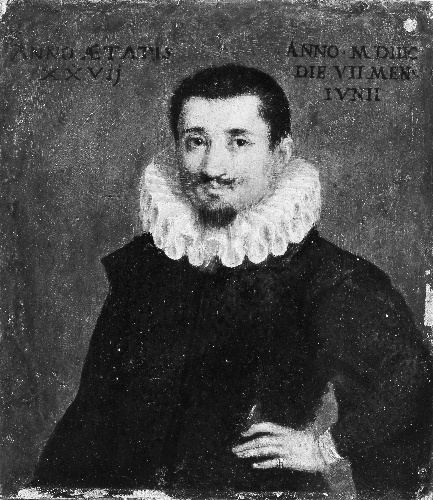
Title: Portrait of a Man
Artist: North Italian Painter
Artist bio: dated 1597
Object type: Painting
Classification: Paintings
Medium: Oil on wood
Dimensions: 7 1/4 x 6 1/4 in. (18.4 x 15.9 cm)
Department: European Paintings
Credit line: The Friedsam Collection, Bequest of Michael Friedsam, 1931
Accession year: 1932
Repository: Metropolitan Museum of Art, New York, NY
Tags: Men|Portraits